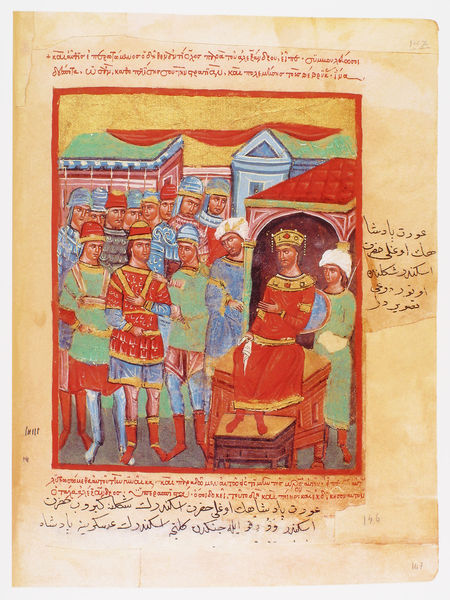
Titel: Der griechische Alexanderroman
Institution: Venedig, Hellenic Institute Codex Gr. 5
Schlagwörter: blau, himmel, mann, gelb, grün, bunt, männer, dach, haus, rot, malerei, architektur, diener, rahmen, vorhang, gewand, gold, krone, schrift, bogen, schuhe, mauer, hocker, schemel, hafen, kaiser, könig, soldaten, thron, tor, buch, orient, seite, illustration, buchstaben, ritter, rüstung, buchdruck, helme, arabisch, hintergund, mittelalter, baldachin, kreuzzug, aufreihung, turban, sultan, buchmalerei, alexander, bucg, orent, u suck